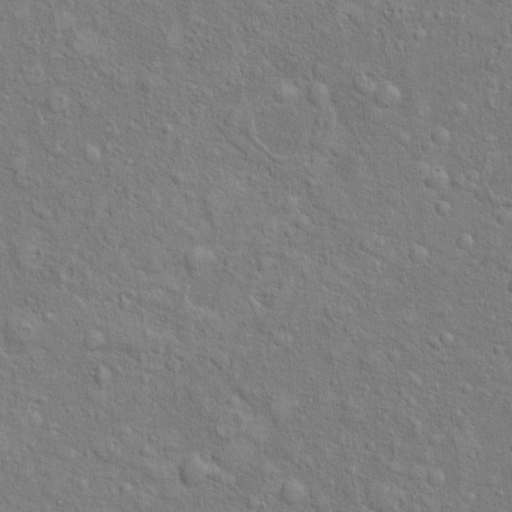
Classes present: Background